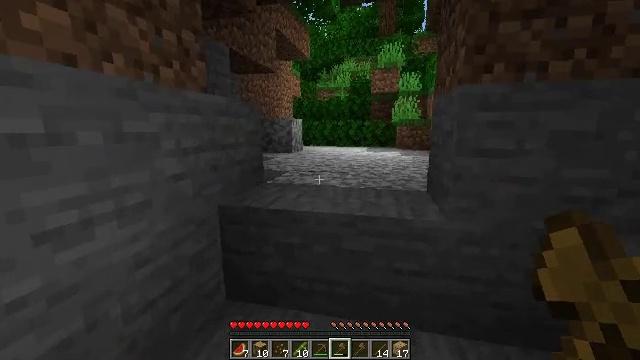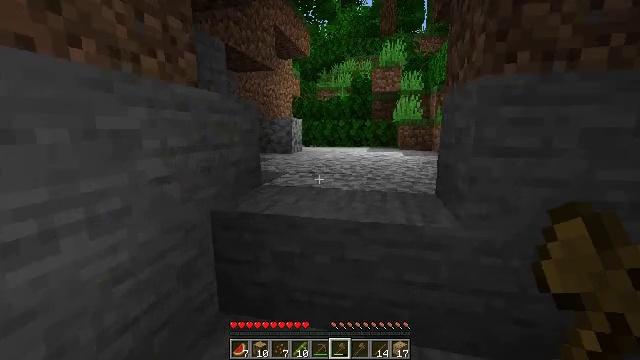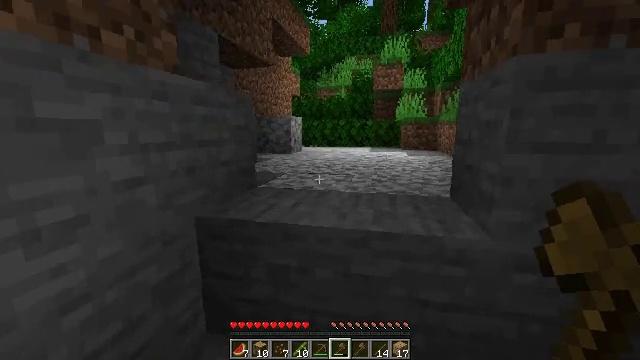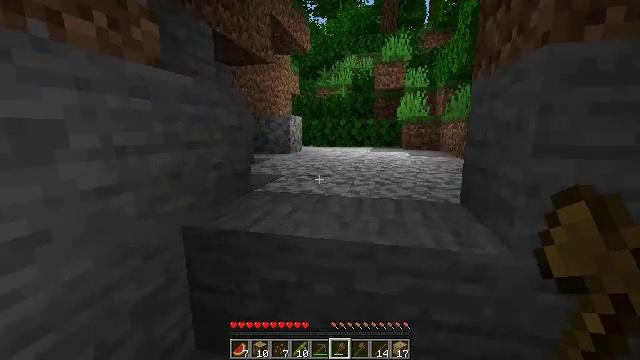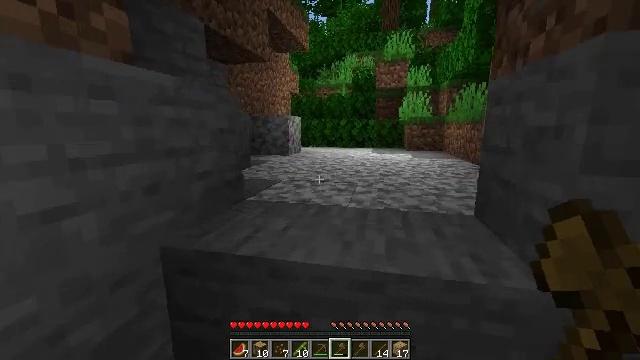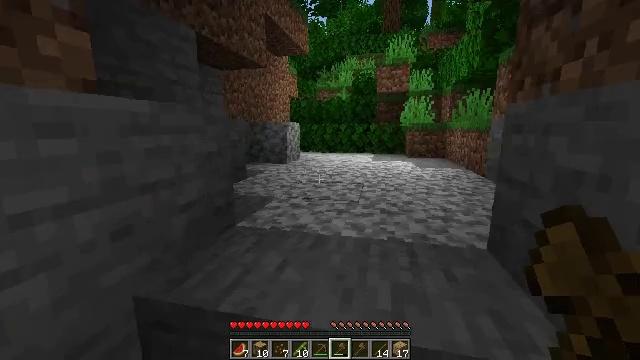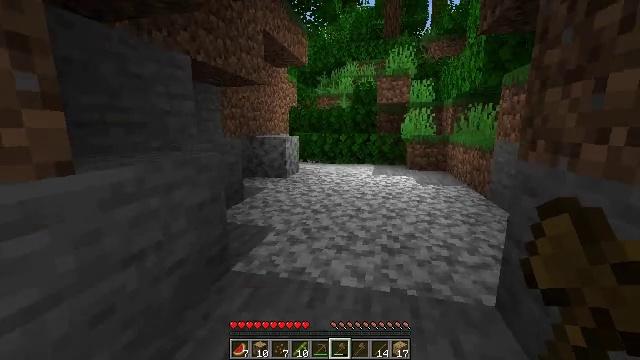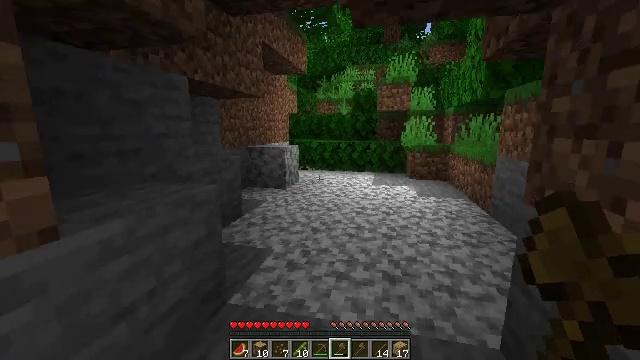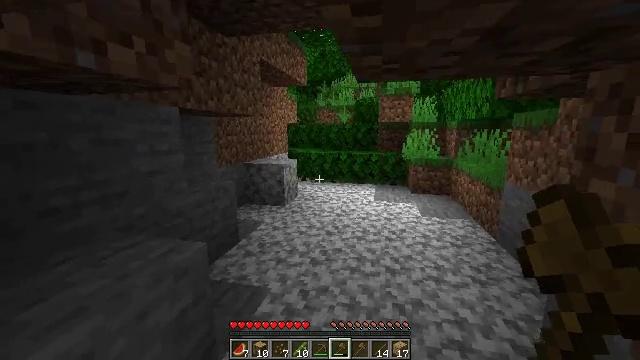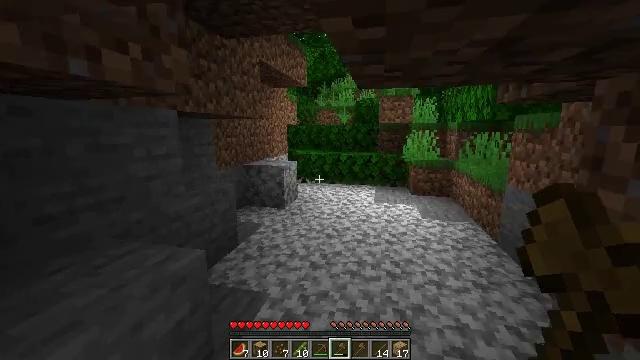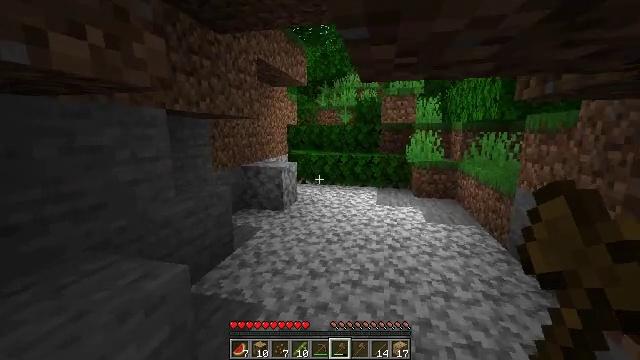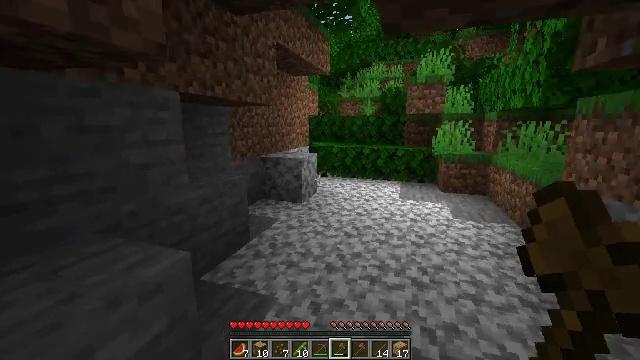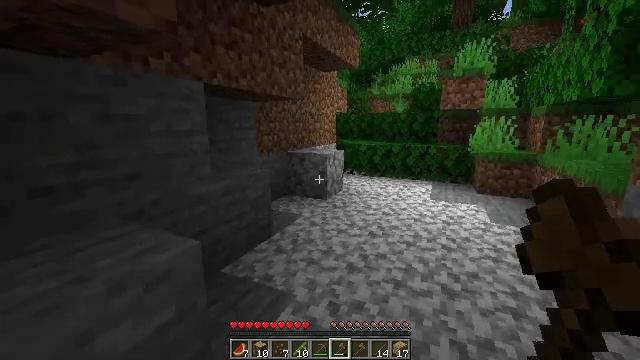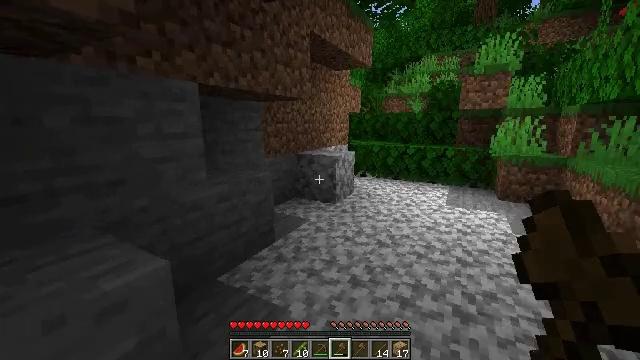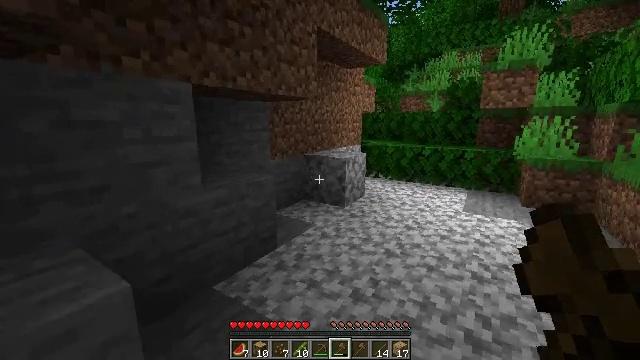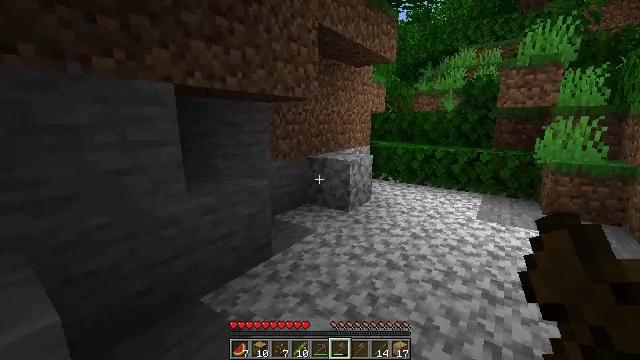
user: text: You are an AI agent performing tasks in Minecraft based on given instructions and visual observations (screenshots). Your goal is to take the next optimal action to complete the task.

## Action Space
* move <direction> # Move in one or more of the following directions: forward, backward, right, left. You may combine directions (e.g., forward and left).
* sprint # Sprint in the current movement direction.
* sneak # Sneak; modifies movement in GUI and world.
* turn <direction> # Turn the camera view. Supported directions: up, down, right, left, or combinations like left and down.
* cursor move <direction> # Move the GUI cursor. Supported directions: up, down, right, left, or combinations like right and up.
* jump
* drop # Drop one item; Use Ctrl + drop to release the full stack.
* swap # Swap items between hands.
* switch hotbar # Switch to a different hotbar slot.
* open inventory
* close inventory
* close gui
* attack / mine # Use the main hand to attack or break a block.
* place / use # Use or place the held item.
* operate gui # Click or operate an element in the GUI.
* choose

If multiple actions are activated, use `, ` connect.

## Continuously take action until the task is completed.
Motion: motion action
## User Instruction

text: Use right equipment to gather melon.
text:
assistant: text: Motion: move forward
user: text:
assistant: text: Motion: move forward
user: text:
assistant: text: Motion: move forward
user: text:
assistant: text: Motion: move forward
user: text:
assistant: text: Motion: move forward, jump
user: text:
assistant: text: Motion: move forward, jump
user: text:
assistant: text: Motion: move forward, jump
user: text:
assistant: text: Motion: move forward, jump
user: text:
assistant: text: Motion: move forward and move right
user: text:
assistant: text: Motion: move forward and move right
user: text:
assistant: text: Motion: move forward and move right, turn left and down
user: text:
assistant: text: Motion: move forward and move right, turn left
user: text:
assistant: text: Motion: move forward and move right, turn left
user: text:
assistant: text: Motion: move forward and move right, turn left
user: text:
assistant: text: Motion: move forward and move right, turn left
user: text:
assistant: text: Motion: move forward and move right, turn left
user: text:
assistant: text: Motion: move forward and move right, turn left
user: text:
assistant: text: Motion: move forward and move right, turn left
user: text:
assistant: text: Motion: move forward and move right
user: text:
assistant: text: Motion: move forward and move right
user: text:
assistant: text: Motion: move forward and move right
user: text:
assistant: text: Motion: move forward and move right
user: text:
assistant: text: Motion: move forward and move right
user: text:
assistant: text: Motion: move forward and move right
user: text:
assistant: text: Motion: move forward and move right, turn right and up
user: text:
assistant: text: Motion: move forward and move right, turn right and up
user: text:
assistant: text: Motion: move forward and move right, turn right and up
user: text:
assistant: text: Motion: move forward and move right, turn right
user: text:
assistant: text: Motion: move forward, turn right
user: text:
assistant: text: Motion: move forward